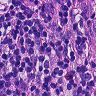
Metastatic tissue present: yes